Question: After saving the user's data in my Firestore database, the password is not hidden (I don't need to encrypt it) just to hide it for example:
email: xx@gmail.com password:*******

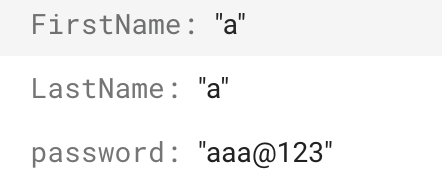
Answer: > the password is not hidden
The password field in your document is a regular field of type String. Naming a field "password" doesn't provide any benefits at all. So there is no way you can hide that.
As also @Fogmeister mentioned in his comment, you just should store the credentials in the way you did, as storing passwords in cleartext is one of the worst security risks you can inflict on your users.
If you are already using authentication, simply omit the addition of the credentials in the database.